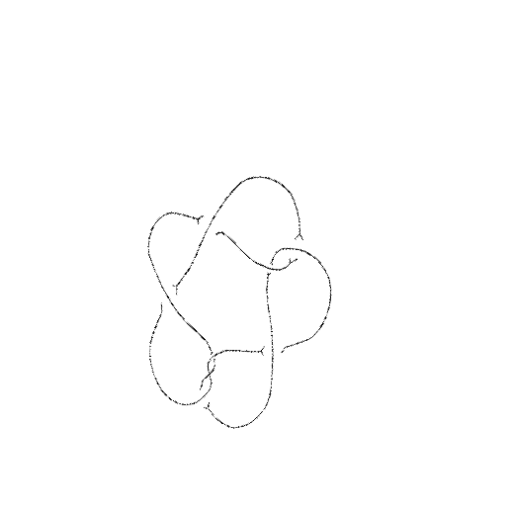
Crossing number: 8